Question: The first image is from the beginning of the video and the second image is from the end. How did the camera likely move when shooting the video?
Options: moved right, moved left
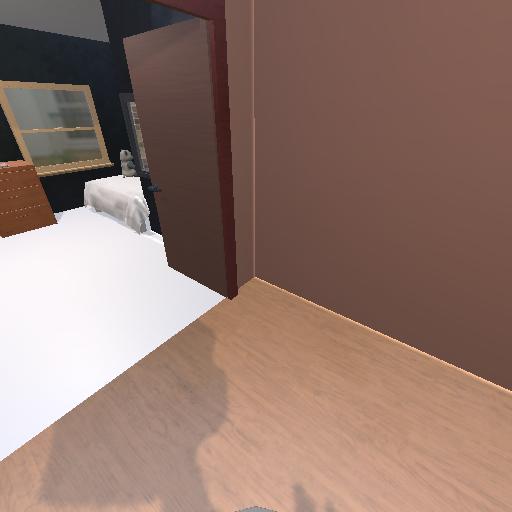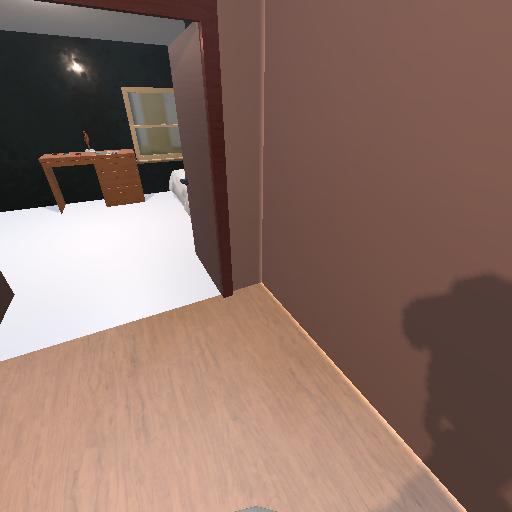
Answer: moved right